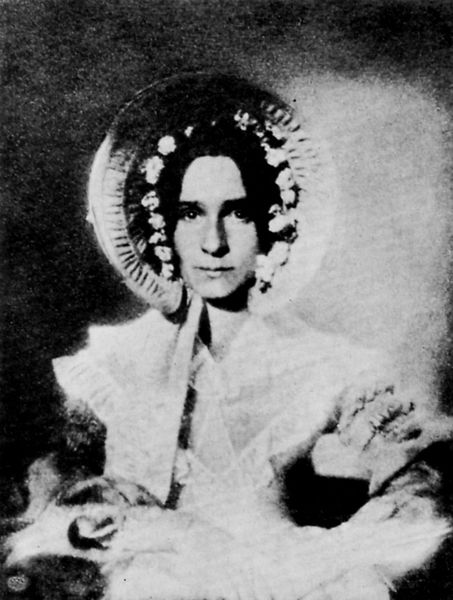
Titel: Dorothy Catherine Draper
Künstler: John William Draper
Schlagwörter: dunkel, hand, kopf, mann, schatten, vogel, weiß, frauen, mädchen, ausschnitt, blume, blumen, elegant, frau, frisur, grau, haar, hell, hintergrund, hut, kleid, licht, mund, nase, schmuck, schwarz, stirn, vordergrund, blick, blüten, dame, rosen, haube, mode, schleife, alt, mütze, wand, arme, augen, band, falten, gesicht, haarschmuck, kragen, mensch, spitze, ärmel, bild, bildnis, hals, hände, portrait, porträt, auge, haare, kostüm, pose, kind, mutter, spitzen, augenbrauen, en face, frontal, kinn, lippen, poträt, scheitel, schultern, baby, haarband, dekoration, weiblich, ernst, brauen, pupillen, um 1900, rüschen, krempe, dünn, masche, unscharf, foto, fotografie, photographie, keusch, schwarz-weiss, portait, kranz, photo, tracht, biedermeier, verschwommen, halbporträt, gut, schultertuch, mädschen, gedicht, bürgerlich, blumenkranz, miene, viktorianisch, fotographie, kopfschmuck, aufnahme, drau, historisch, südstaaten, widder, verblichen, s/w, lichtbild, überbelichtet, kamera, körnig, einzel, ut, helles kleid, undeutlicher hintergrund, schwarz / weiß, sittlich, amerikana, sw, blick   viktorianisch